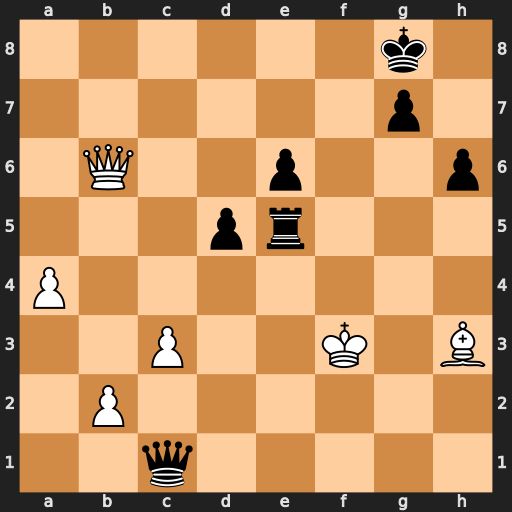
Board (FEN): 6k1/6p1/1Q2p2p/3pr3/P7/2P2K1B/1P6/2q5
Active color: w
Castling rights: -
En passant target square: -
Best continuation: Qb8+ Kf7 Qxe5